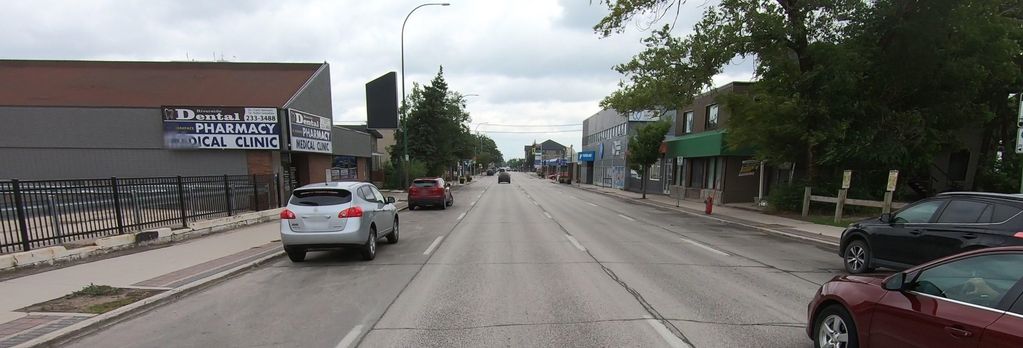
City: winnipeg